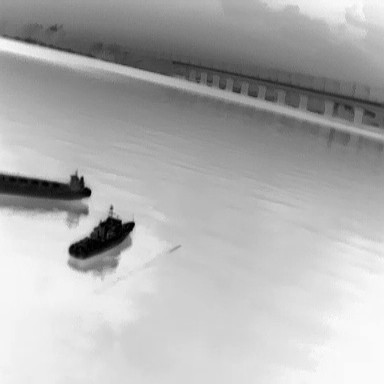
There are two objects shown in the infrared image, including a warship, and a liner.